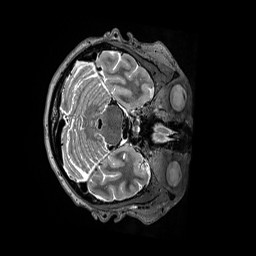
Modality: T2w
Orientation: axial
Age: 51
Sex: female
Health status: ill
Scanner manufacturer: siemens
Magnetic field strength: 3 T
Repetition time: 3.2 s
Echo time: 0.564 s